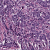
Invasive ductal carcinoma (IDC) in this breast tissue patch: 1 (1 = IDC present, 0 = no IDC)